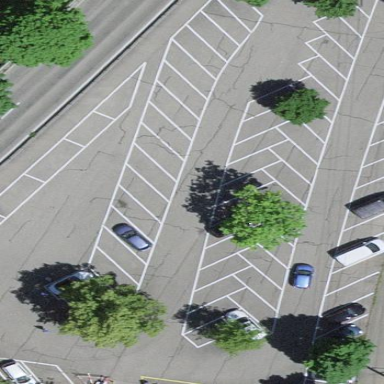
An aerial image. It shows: Parking area with surface.